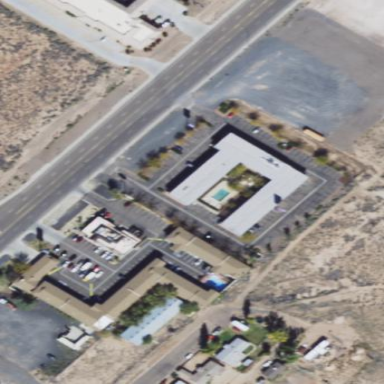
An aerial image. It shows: Building that is motel.